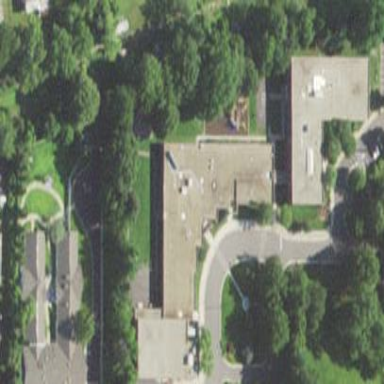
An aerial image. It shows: School building.